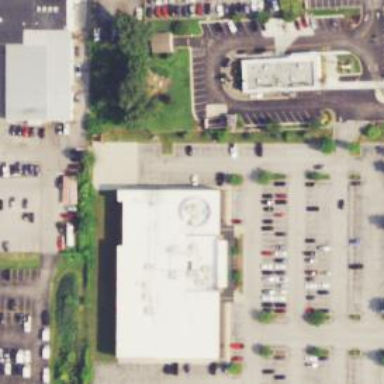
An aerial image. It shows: Fitness center building.